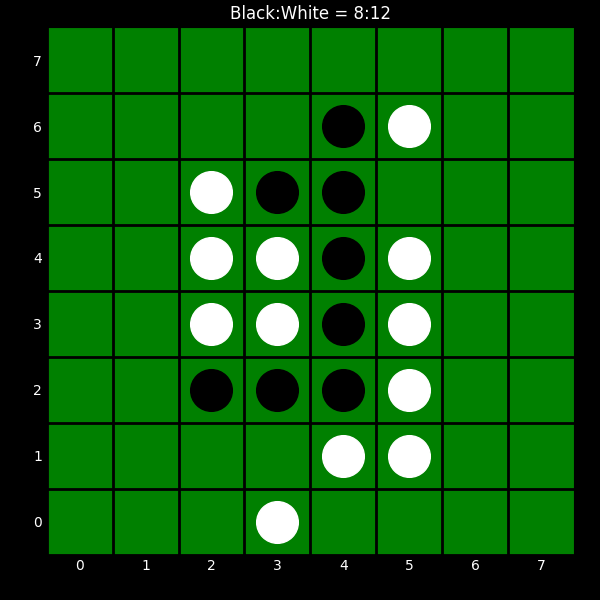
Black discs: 8
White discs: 12